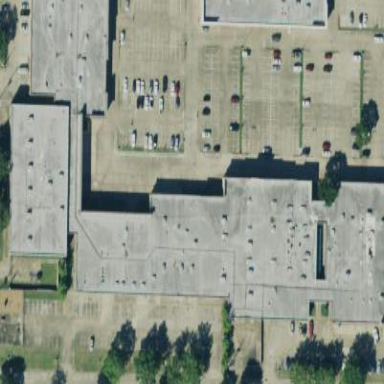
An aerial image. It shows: Commercial building.